Question: I can't define id anywhere,it is a strange question,my situation as followed.
who can help me? i am new to android development.

<URL>
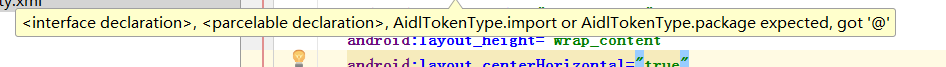
Answer: File -> 'Invalidate Caches/Restart' and restart android studio.